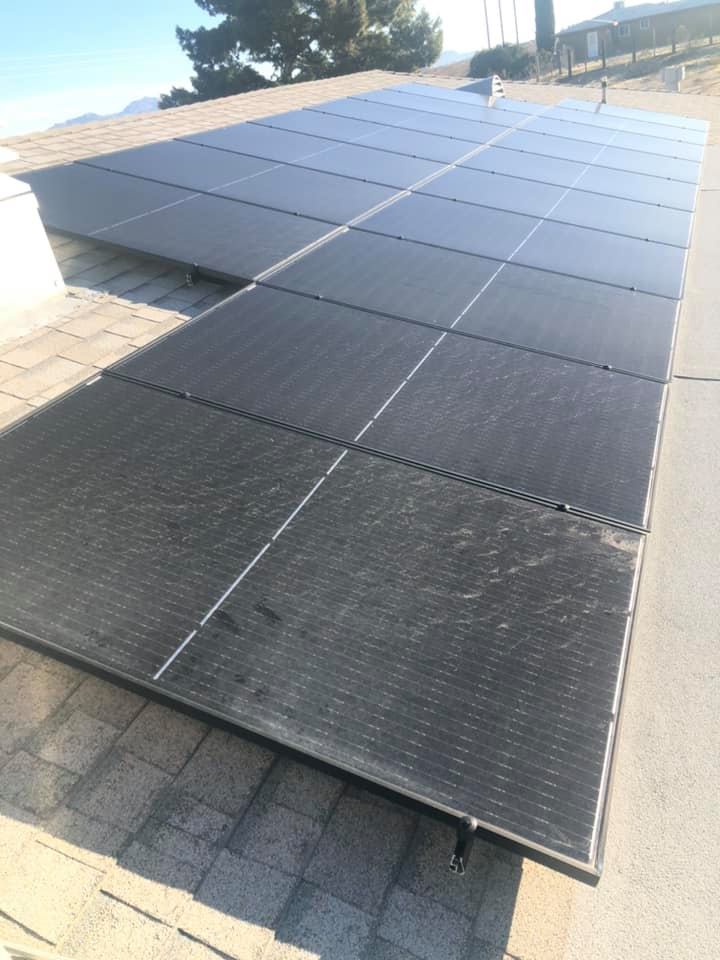
Label: Dusty